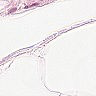
Metastatic tissue present: no